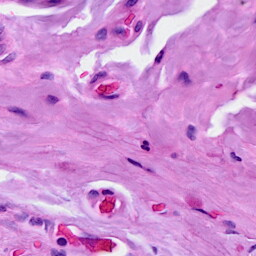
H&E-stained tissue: Breast